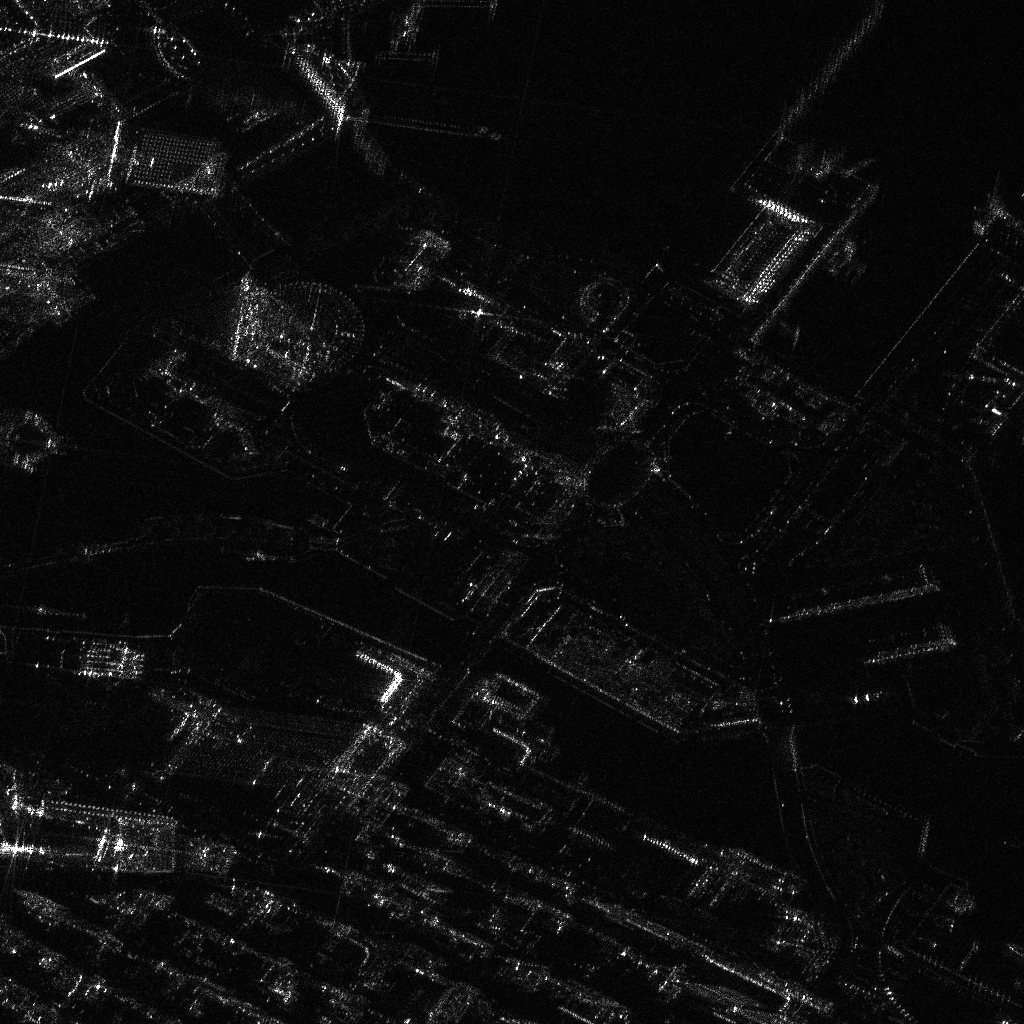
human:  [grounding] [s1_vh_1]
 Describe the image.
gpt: In the satellite image, there is  <ref>1 small container </ref> <box>[[94, 91, 95, 94, 28]]</box> located at bottom right.